Field crop: maize
Growth stage: 2
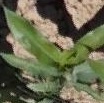
Species: maize